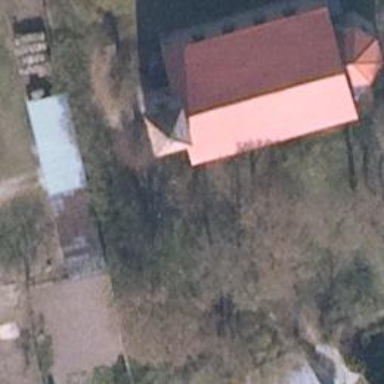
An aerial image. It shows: Beautiful church building.